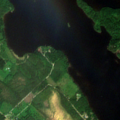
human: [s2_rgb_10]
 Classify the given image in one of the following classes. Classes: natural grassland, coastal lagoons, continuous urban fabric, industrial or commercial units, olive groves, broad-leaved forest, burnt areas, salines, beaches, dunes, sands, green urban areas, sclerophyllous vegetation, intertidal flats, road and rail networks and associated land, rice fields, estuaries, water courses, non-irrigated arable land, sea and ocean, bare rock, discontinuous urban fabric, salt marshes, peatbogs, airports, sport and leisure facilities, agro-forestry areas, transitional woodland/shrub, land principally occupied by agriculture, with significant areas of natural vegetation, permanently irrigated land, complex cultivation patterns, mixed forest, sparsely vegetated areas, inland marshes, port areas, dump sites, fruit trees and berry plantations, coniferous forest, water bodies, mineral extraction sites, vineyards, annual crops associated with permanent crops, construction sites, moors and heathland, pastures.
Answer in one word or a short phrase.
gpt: broad-leaved forest, mixed forest, transitional woodland/shrub, water bodies